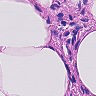
Metastatic tissue present: no